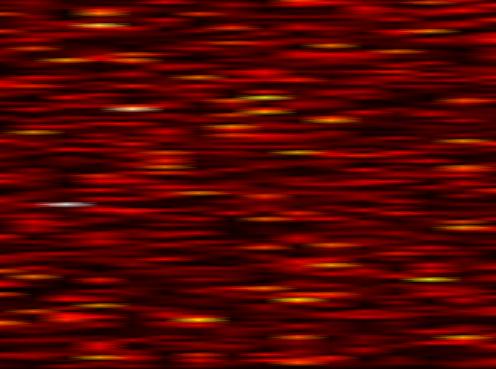
Label: WOLA